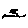
Label: zigzag